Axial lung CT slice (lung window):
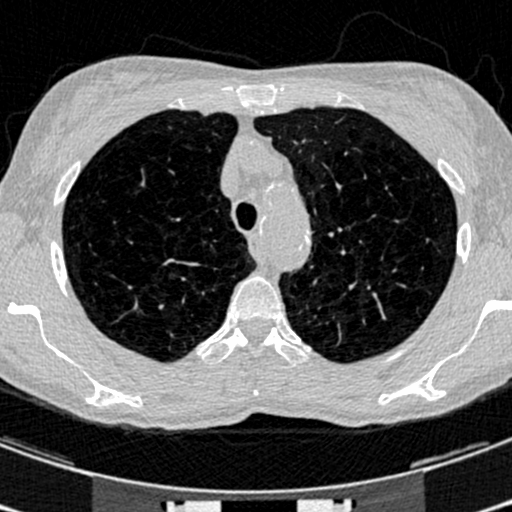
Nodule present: no